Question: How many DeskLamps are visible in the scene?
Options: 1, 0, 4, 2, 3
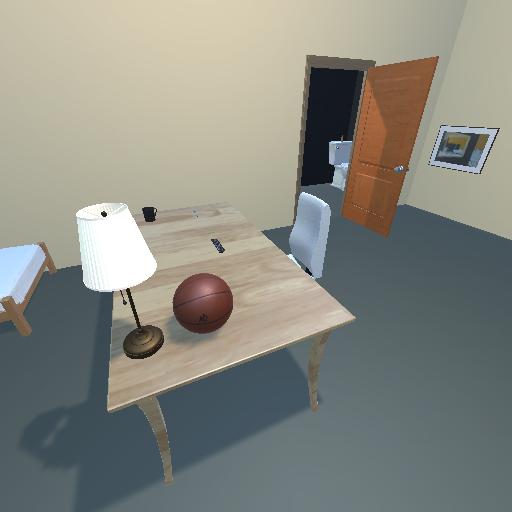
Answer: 1